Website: crate-barrel
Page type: customer-info-address
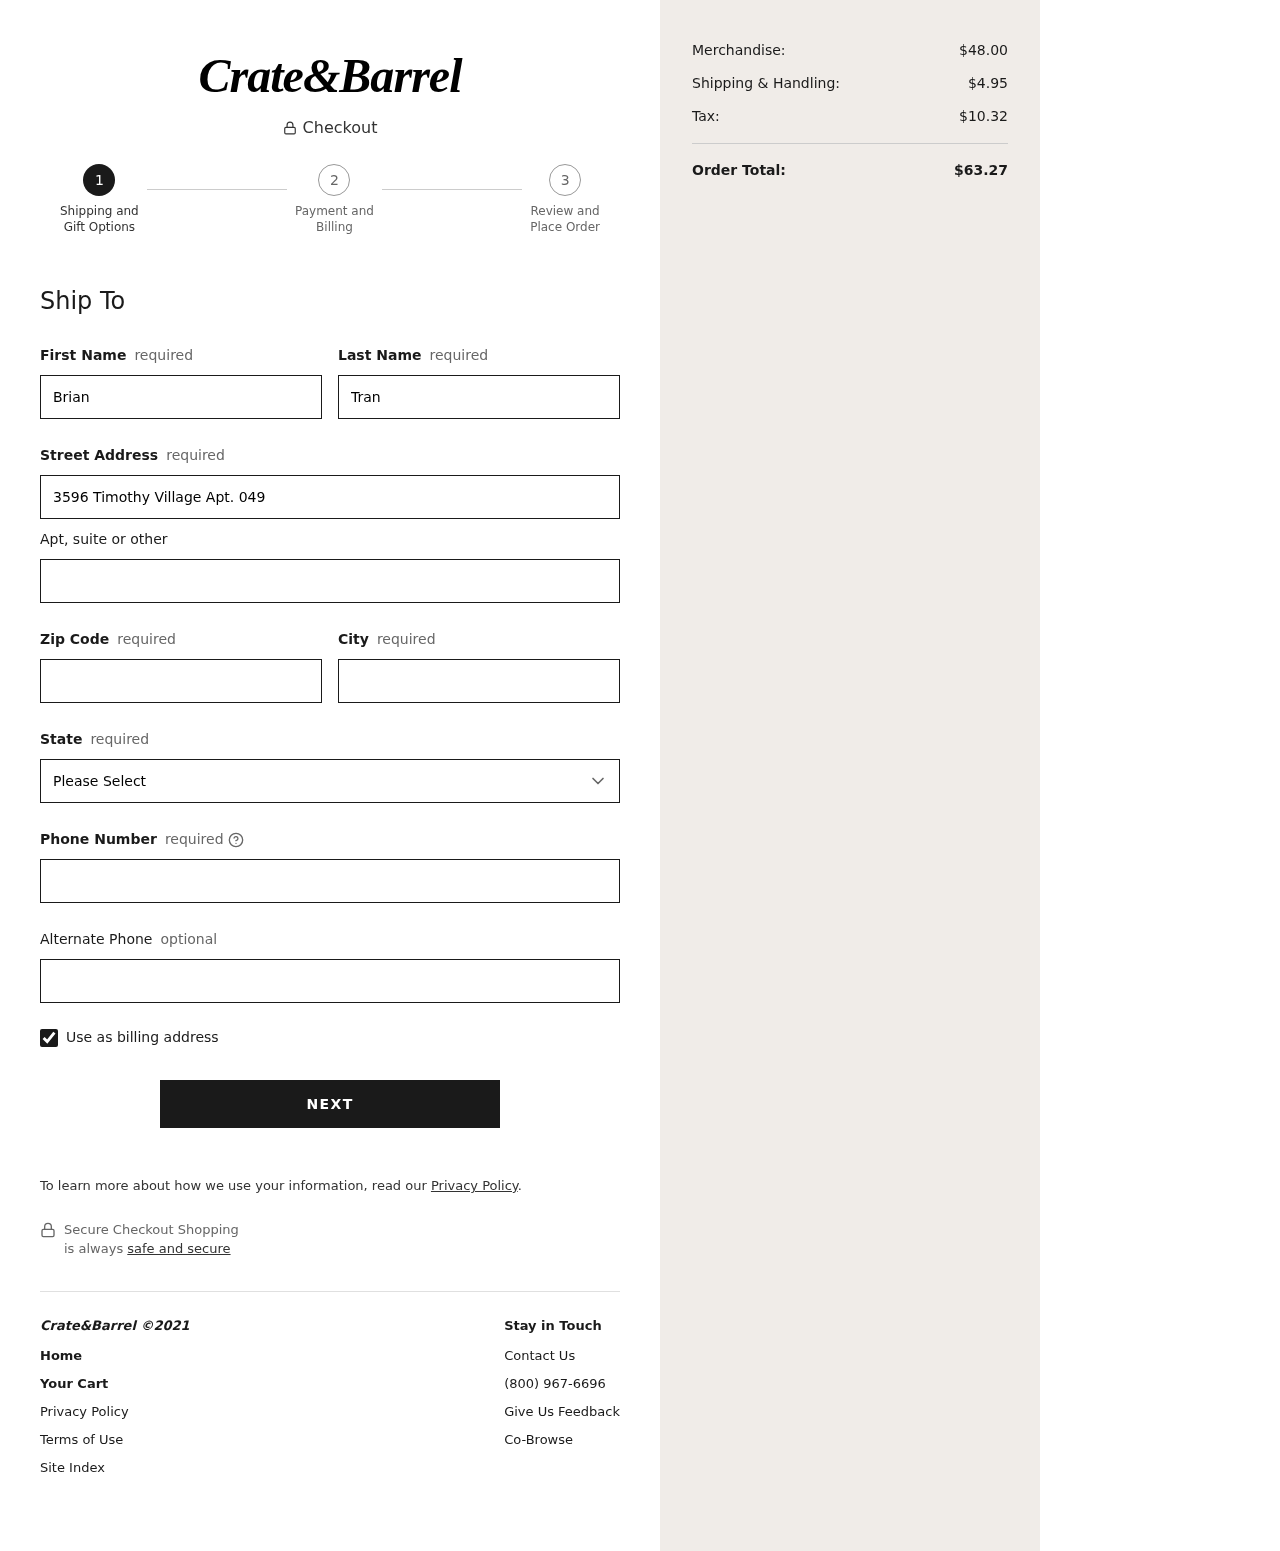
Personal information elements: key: PII_STATE
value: South Carolina
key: PII_FIRSTNAME
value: Brian
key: PII_LASTNAME
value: Tran
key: PII_STREET
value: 3596 Timothy Village Apt. 049
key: PII_POSTCODE
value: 08585
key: PII_CITY
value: Lake Ruthberg
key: PII_PHONE
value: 8635473939
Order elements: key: ORDER_SUBTOTAL
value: $48.00
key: ORDER_SHIPPING_COST
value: $4.95
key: ORDER_TAX
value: $10.32
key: ORDER_TOTAL
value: $63.27